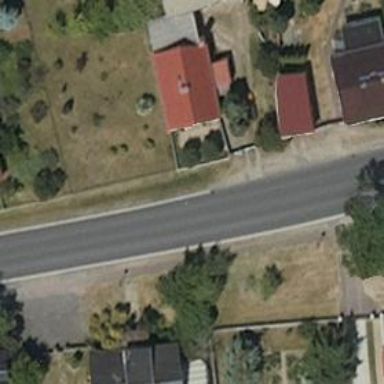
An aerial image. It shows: Primary road with asphalt surface.